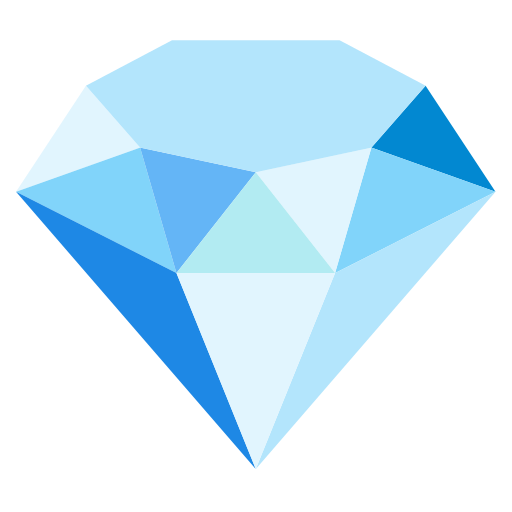
Emoji: 💎